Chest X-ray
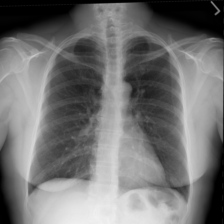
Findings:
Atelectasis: negative
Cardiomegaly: negative
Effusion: negative
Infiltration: negative
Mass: negative
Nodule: negative
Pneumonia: negative
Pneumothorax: negative
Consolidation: negative
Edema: negative
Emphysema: negative
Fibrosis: negative
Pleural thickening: negative
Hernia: negative